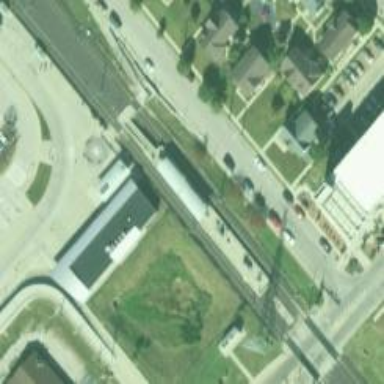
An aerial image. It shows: Light rail platform for public transport.